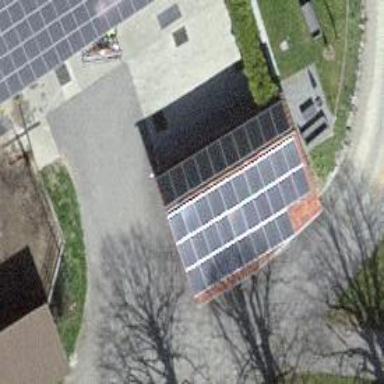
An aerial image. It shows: Solar power generator with photovoltaic panels.